Question: I'm using jersey 2.0 and when performing a request I'm getting the following exception:
'''
SEVERE: StandardWrapper.Throwable
java.lang.NoSuchMethodError: com.google.common.collect.Sets.newIdentityHashSet()Ljava/util/Set;
at org.glassfish.jersey.model.internal.CommonConfig.<init>(CommonConfig.java:215)
at org.glassfish.jersey.server.ResourceConfig$State.<init>(ResourceConfig.java:107)
at org.glassfish.jersey.server.ResourceConfig.<init>(ResourceConfig.java:338)
at org.glassfish.jersey.servlet.WebComponent.createResourceConfig(WebComponent.java:373)
at org.glassfish.jersey.servlet.WebComponent.<init>(WebComponent.java:259)
at org.glassfish.jersey.servlet.ServletContainer.init(ServletContainer.java:167)
at org.glassfish.jersey.servlet.ServletContainer.init(ServletContainer.java:349)
at javax.servlet.GenericServlet.init(GenericServlet.java:160)
at org.apache.catalina.core.StandardWrapper.initServlet(StandardWrapper.java:1280)
at org.apache.catalina.core.StandardWrapper.loadServlet(StandardWrapper.java:1193)
at org.apache.catalina.core.StandardWrapper.allocate(StandardWrapper.java:865)
at org.apache.catalina.core.StandardWrapperValve.invoke(StandardWrapperValve.java:136)
at org.apache.catalina.core.StandardContextValve.invoke(StandardContextValve.java:123)
at org.apache.catalina.authenticator.AuthenticatorBase.invoke(AuthenticatorBase.java:502)
at org.apache.catalina.core.StandardHostValve.invoke(StandardHostValve.java:171)
at org.apache.catalina.valves.ErrorReportValve.invoke(ErrorReportValve.java:100)
at org.apache.catalina.valves.AccessLogValve.invoke(AccessLogValve.java:953)
at org.apache.catalina.core.StandardEngineValve.invoke(StandardEngineValve.java:118)
at org.apache.catalina.connector.CoyoteAdapter.service(CoyoteAdapter.java:408)
at org.apache.coyote.http11.AbstractHttp11Processor.process(AbstractHttp11Processor.java:1041)
at org.apache.coyote.AbstractProtocol$AbstractConnectionHandler.process(AbstractProtocol.java:603)
at org.apache.tomcat.util.net.JIoEndpoint$SocketProcessor.run(JIoEndpoint.java:310)
at java.util.concurrent.ThreadPoolExecutor.runWorker(Unknown Source)
at java.util.concurrent.ThreadPoolExecutor$Worker.run(Unknown Source)
at java.lang.Thread.run(Unknown Source)
'''
These are the jars I'm using:

I guess I have some problem with the jars I'm using but I can't figure out what is missing.
I'm not using maven so I'm consuming the jars directly.
In addition, I'm also implementing a filter (ContainerResponseFilter) in my app, maybe it has something to do with the exception, I don't know.
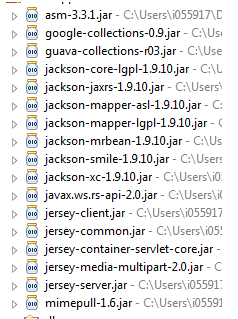
Answer: I solved the problem. Basically my jars probably didn't match.
<URL> answer helped we a lot. You can find there a list of all required jars. I have the exact same list and it's working.